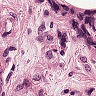
Metastatic tissue present: yes